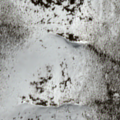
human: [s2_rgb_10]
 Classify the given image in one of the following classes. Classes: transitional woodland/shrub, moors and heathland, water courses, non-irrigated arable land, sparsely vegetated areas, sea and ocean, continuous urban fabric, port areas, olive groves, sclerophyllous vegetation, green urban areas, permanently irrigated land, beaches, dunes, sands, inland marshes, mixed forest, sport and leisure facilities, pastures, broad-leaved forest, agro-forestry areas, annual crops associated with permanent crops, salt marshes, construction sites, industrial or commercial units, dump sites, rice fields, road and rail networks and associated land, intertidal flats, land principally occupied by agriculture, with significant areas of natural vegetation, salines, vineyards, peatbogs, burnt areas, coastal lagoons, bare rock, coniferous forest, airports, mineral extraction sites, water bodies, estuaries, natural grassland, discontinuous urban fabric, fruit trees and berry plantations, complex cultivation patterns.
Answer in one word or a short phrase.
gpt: broad-leaved forest, coniferous forest, moors and heathland, bare rock